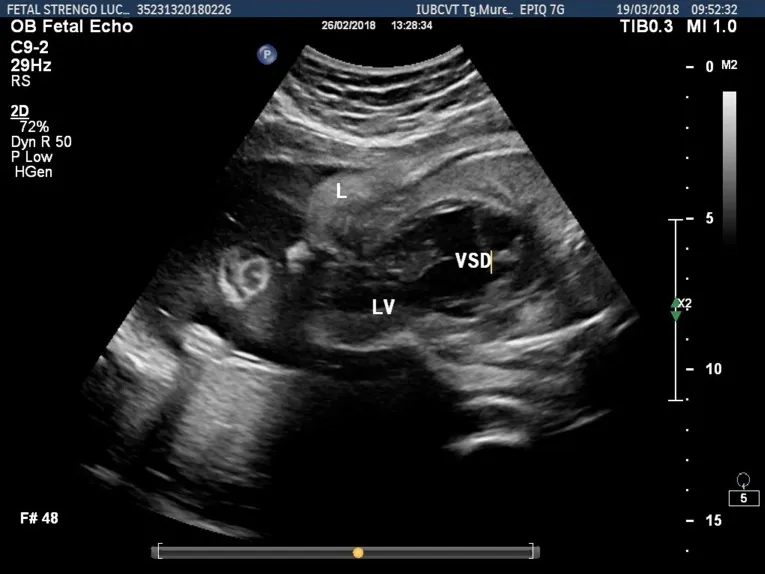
Fetal ultrasonographic image shows extrathoracic left ventricle and extra-abdominal liver (L, liver; LV, left ventricle; VSD, ventricular septal defect).
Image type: radiology (ultrasound)